CT angiography, arterial phase; slice 280 of 319; volume shape [512, 512, 319], voxel spacing [0.7422, 0.7422, 2.0] mm
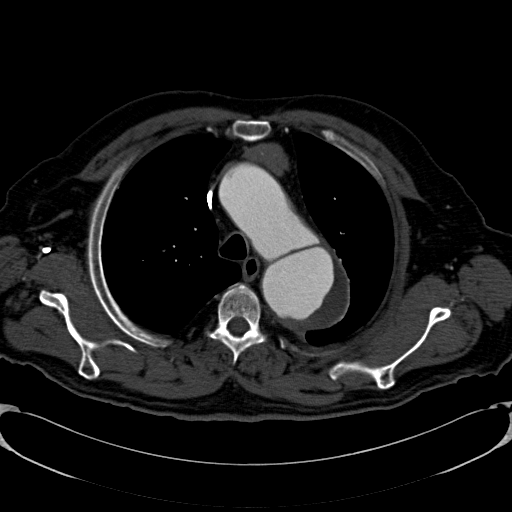
True lumen volume: 363.63 mL
False lumen volume: 439 mL